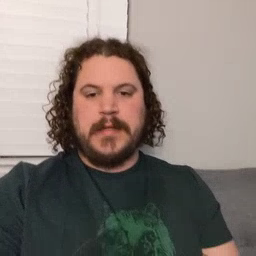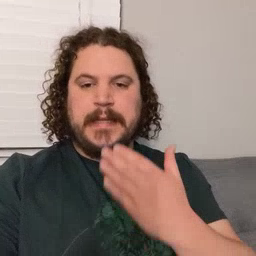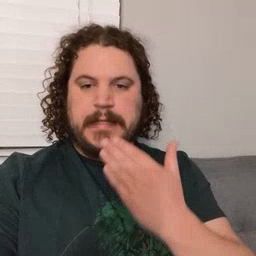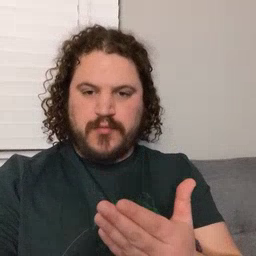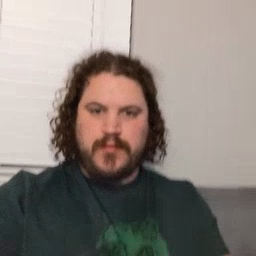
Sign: thankyou